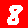
Digit: 8